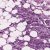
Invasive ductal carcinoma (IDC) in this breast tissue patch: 1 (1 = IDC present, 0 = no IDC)